Question: I have a vb.net form that accepts about 50 inputs from the user. I need to be able to take that information and store it into a database. Coming from a PHP background i looked at serializing a multidimensional array and storing all of the fields into a single db column instead of creating 50 something db columns.

I have successfully serialized an arrayList of the fields and am able to both serialize and deserialize it back into an arrayList.
'''
Public Function SerializeArraylist(ByVal arraylst As ArrayList) As String
Dim bf As New Runtime.Serialization.Formatters.Binary.BinaryFormatter
Dim mem As New IO.MemoryStream
bf.Serialize(mem, arraylst)
Return Convert.ToBase64String(mem.ToArray())
End Function
'Deserialize
Public Function DeserializeArraylist(ByVal arraystring As String) As ArrayList
Dim bf As New Runtime.Serialization.Formatters.Binary.BinaryFormatter
Dim mem As New IO.MemoryStream(Convert.FromBase64String(arraystring))
Return DirectCast(bf.Deserialize(mem), ArrayList)
End Function
'''
However I see some major problems with this. One its pretty messy and would make alot more sense to store the information in a multidimensional array to better organize the data. Ive looked around and have not been able to come up with a solution. There is this topic: <URL> but i cant seem to apply it to my situation.
With all that said my ultimate goal is to serialize a multidimensional array that i can store in a database then de-serialize it later down the road. However if there is a better way to handle this Im always open to trying something different!
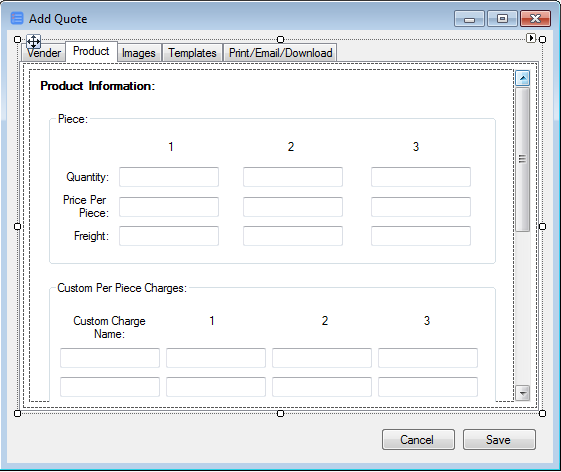
Answer: Grouping all that data into a single column would be horrible. It's the wrong way to use a database. You actually want multiple tables here. We don't have the complete picture from that screenshot, but from what we can see, you need something like this:
- - -